Question: My list of VCL Styles is empty in Delphi XE3.

I also have Delphi XE7 installed, and the VCL styles are showing fine in here.
I have checked for other solutions, <URL> suggests checking the style files exist in the correct paths, which they do. For Delphi XE3, this would be:
C:\Users\Jason\Documents\RAD Studio\10.0\Styles
There are 27 .vsf files in this directory.
Another <URL> suggested running the redistsetup.bat file which I ran with the "Default" option, but this made no difference.
Does anyone have any other ideas of what I could check, please?
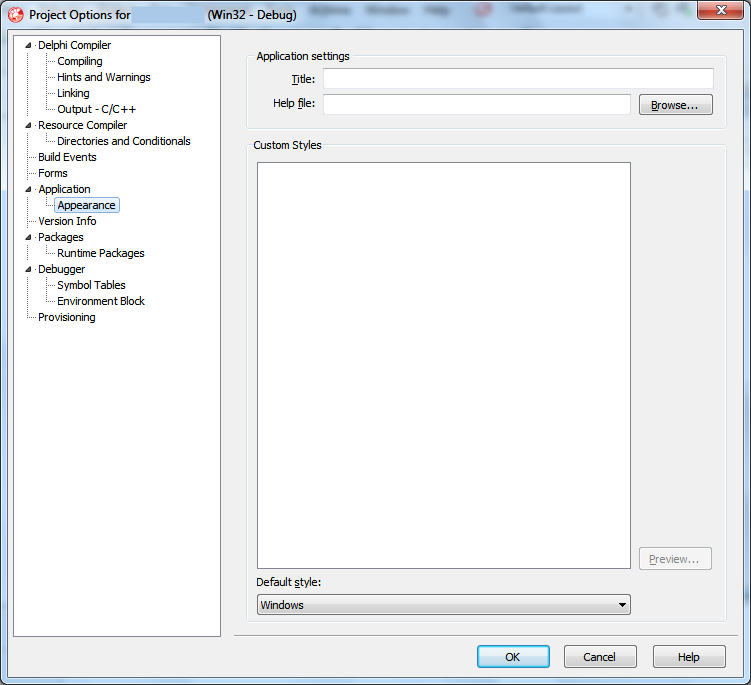
Answer: You need to relocate the styles to :
> C:\Users\Public\Public Documents\RAD Studio\10.0\Styles